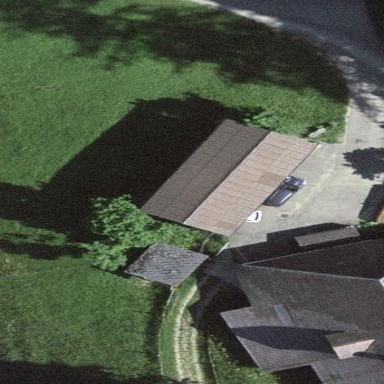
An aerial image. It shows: Shed building.